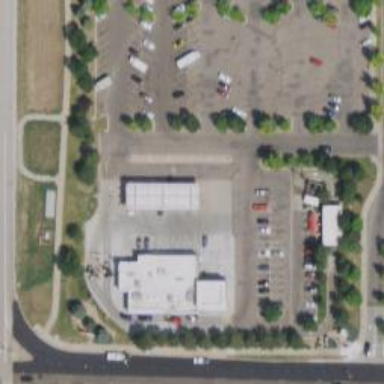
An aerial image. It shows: Convenience shop.